Field crop: maize
Growth stage: 2
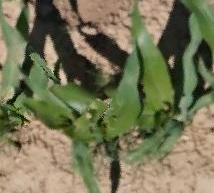
Species: maize